Interaction volume radius: 10 \u00c5
Interaction volume height: 25 \u00c5
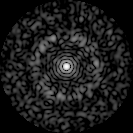
Disorder parameter: 0.8149